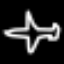
Label: airplane